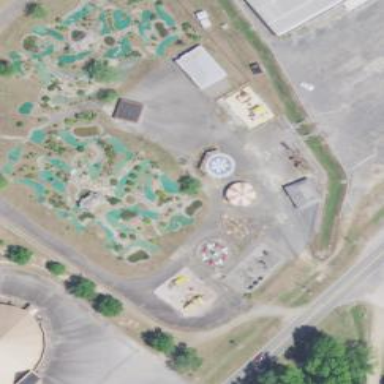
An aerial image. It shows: Miniature golf leisure land.